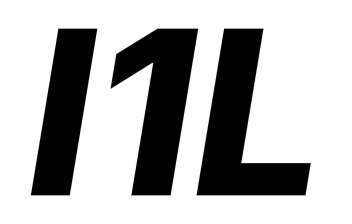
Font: Inter-Italic_ExtraBold_Italic